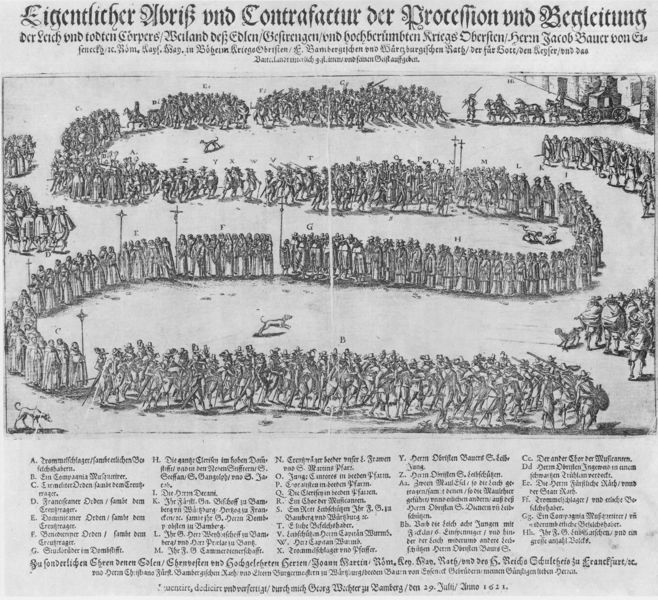
Titel: Eigentlicher Abriß vnd Contrafactur der Procession
Künstler: Georg Wechter
Standort: Wolfenbüttel
Institution: Herzog August Bibliothek
Schlagwörter: dunkel, gruppe, mann, schatten, weiß, frauen, menschen, frau, hell, hintergrund, hüte, licht, männer, schwarz, zeichnung, hund, hunde, tier, tiere, leute, menge, schleife, gehen, kontrast, pferd, pferde, reiter, räder, schrift, papier, fahnen, zuschauer, zug, grafik, graphik, spalten, kutsche, rand, soldaten, zahlen, deutsch, jahreszahl, bauer, buch, kreuz, linie, druck, druckgraphik, viele, stich, seite, illustration, text, waffen, zeitung, bericht, buchstaben, stöcke, beschriftung, überschrift, reihe, schlange, buchdruck, beerdigung, kreuze, zahl, priester, schreiten, prozession, umzug, begleitung, nummeriert, nummern, kupferstich, gespann, fraktur, marschieren, nummer, flugblatt, beschreibung, legende, abriss, s form, abschnitte, massen, buchillustration, aufstellung, seriendruck, liste, kruzifixe, walfahrt, aufzählung, index, lister, soladten, watren, begleiten, trauerzug, leichenzug, 1600, 1621, männer uniform, eigentlich, prezession, s förmig, kurtsche